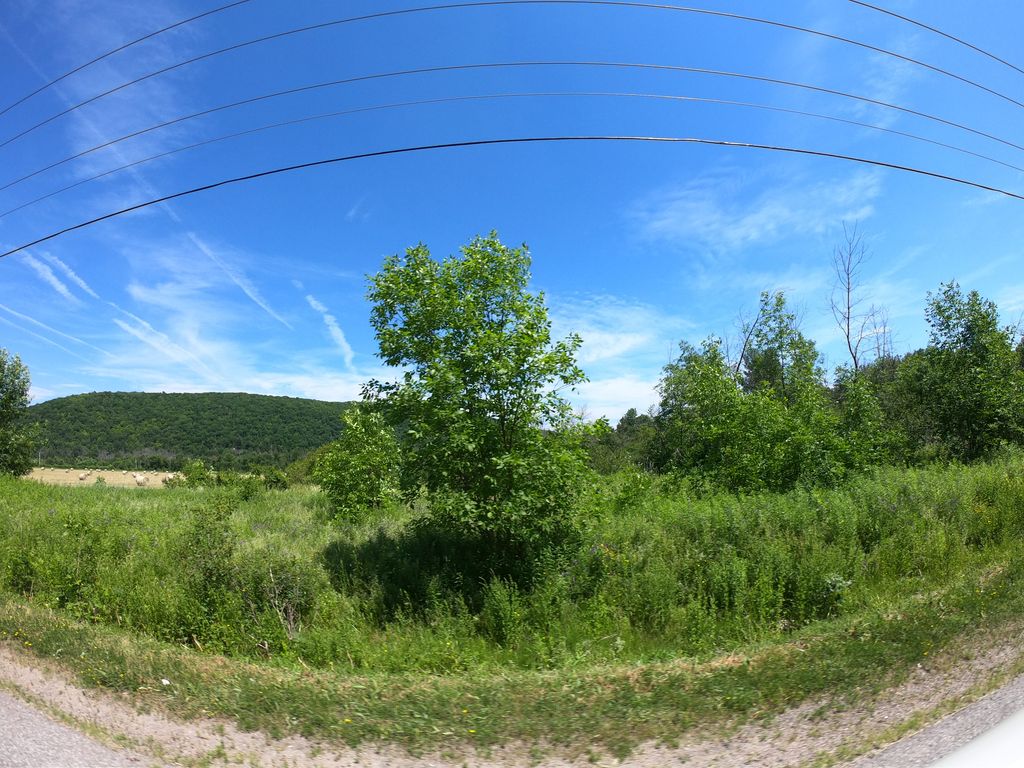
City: ottawa-gatineau